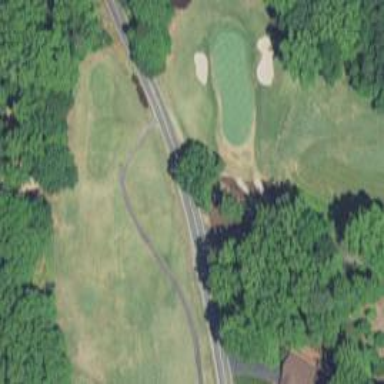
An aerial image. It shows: Path for both road and golf.